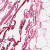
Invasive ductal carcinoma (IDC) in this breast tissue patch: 0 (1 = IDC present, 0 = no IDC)